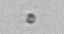
Label: nanoplankton_mix